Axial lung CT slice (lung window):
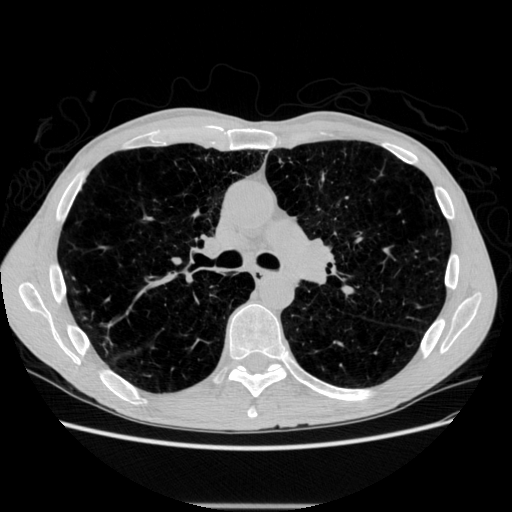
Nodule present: no